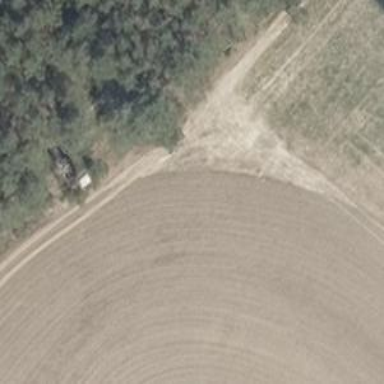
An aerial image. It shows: Shelter that serves as hunting stand.